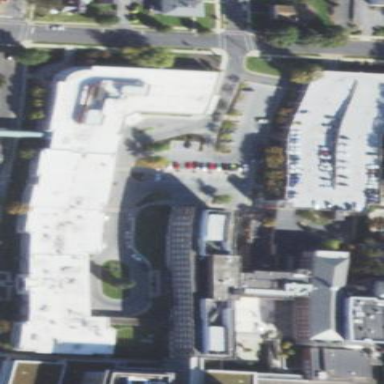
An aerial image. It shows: Hospital building with flat roof.